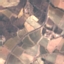
Label: PermanentCrop